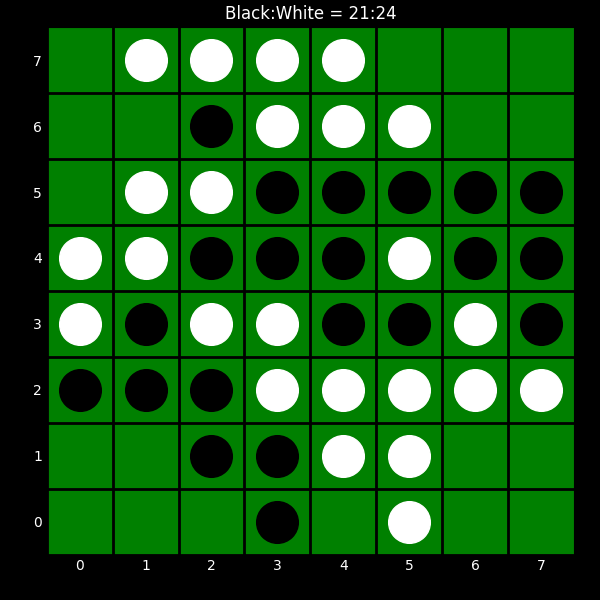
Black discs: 21
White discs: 24